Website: macys
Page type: delivery-shipping
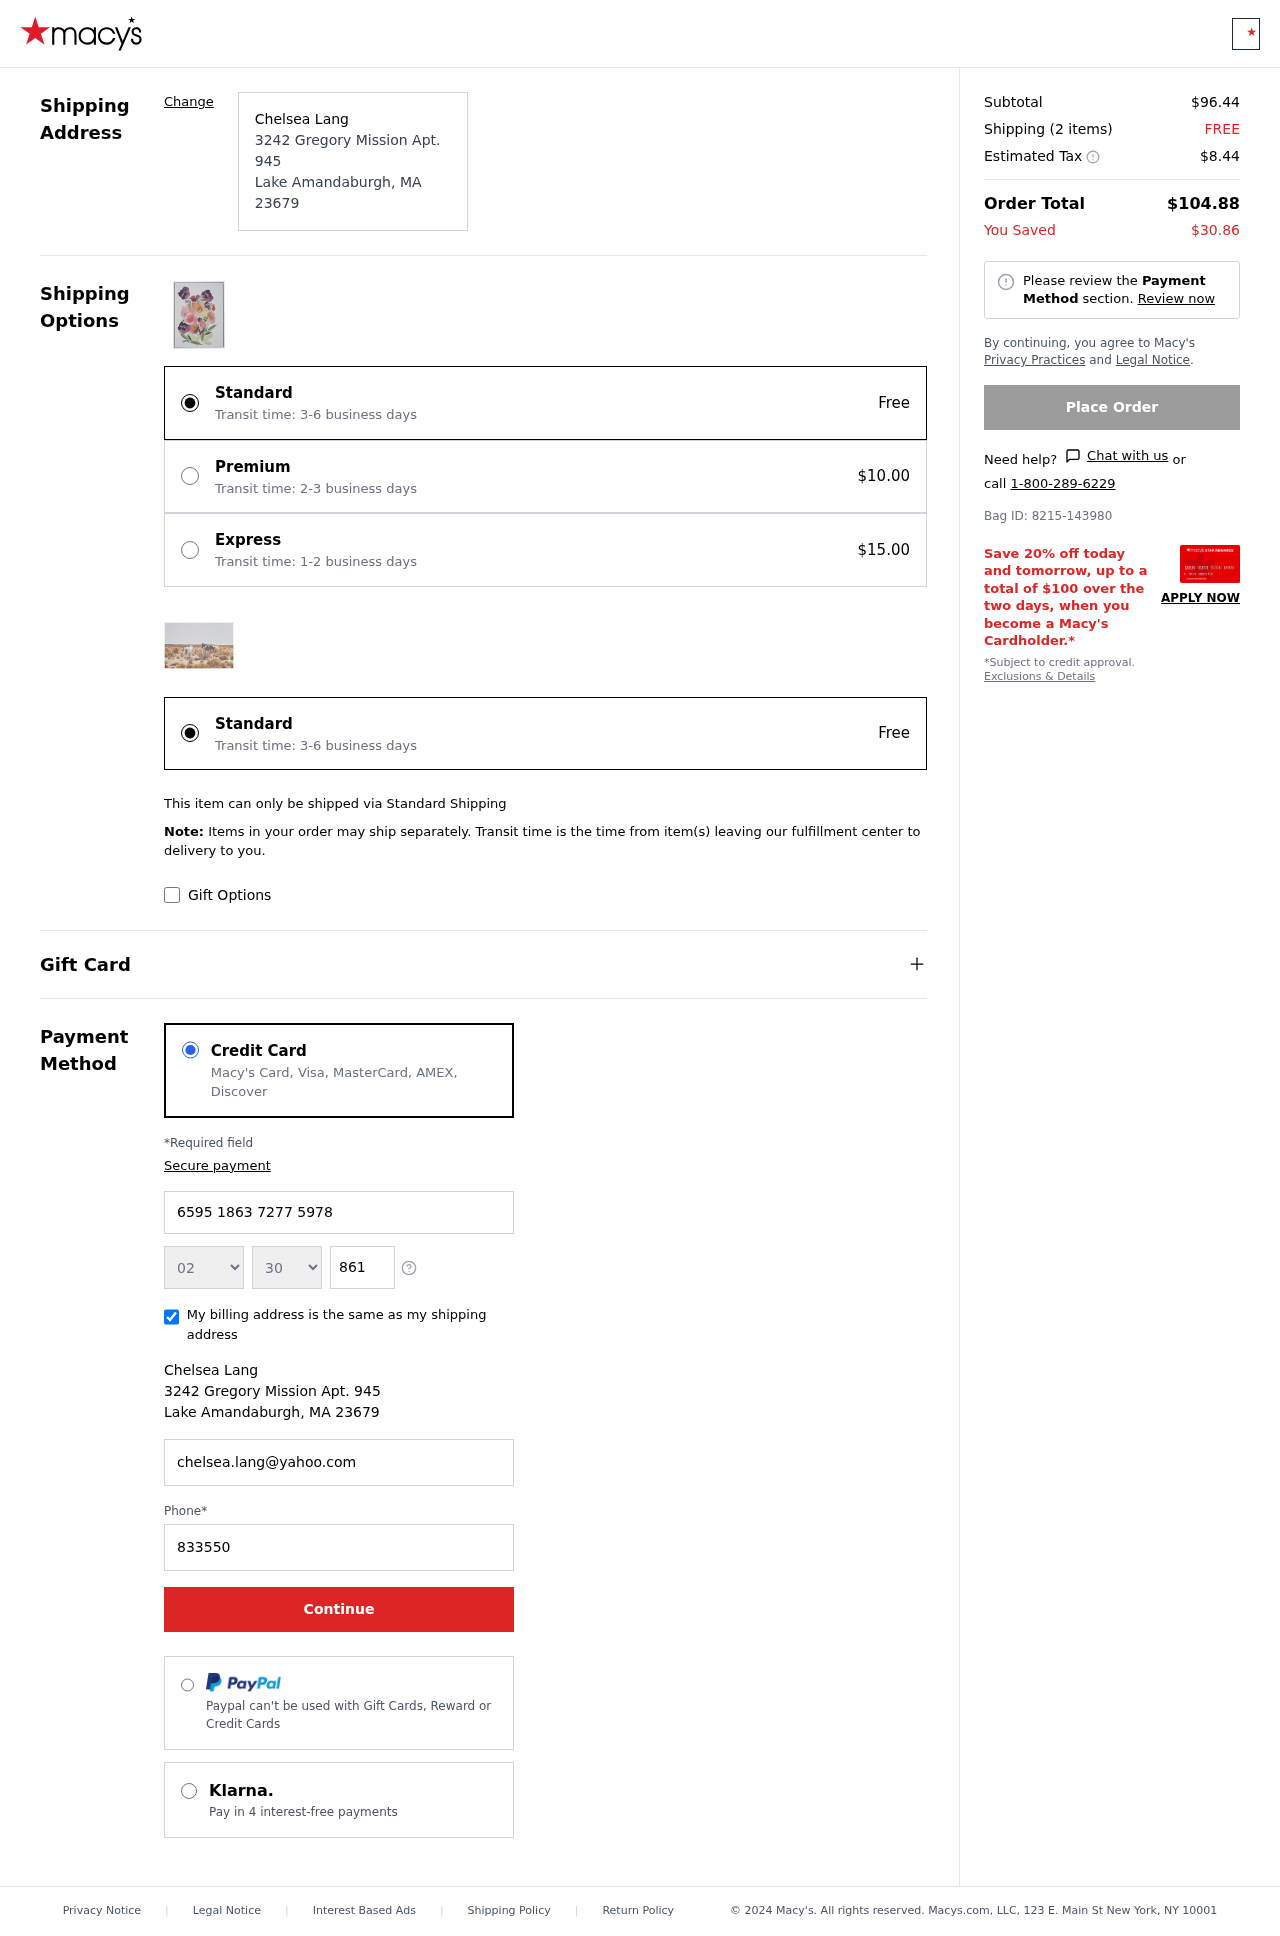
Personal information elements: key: PII_CARD_EXPIRY_MONTH
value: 02
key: PII_CARD_EXPIRY_YEAR
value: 30
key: PII_CITY
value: Lake Amandaburgh
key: PII_CITY_STATE_ZIP
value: Lake Amandaburgh, MA 23679
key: PII_FULLNAME
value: Chelsea Lang
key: PII_POSTCODE
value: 23679
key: PII_STATE_ABBR
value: MA
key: PII_STREET
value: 3242 Gregory Mission Apt. 945
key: PII_CARD_NUMBER
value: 6595 1863 7277 5978
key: PII_CARD_CVV
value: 861
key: PII_EMAIL
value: chelsea.lang@yahoo.com
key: PII_PHONE
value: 8335506708
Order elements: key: ORDER_SUBTOTAL
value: $96.44
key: ORDER_NUM_ITEMS
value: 2
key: ORDER_SHIPPING_COST
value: FREE
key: ORDER_TAX
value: $8.44
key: ORDER_TOTAL
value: $104.88
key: ORDER_SAVINGS
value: $30.86
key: ORDER_BAG_ID
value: Bag ID: 8215-143980